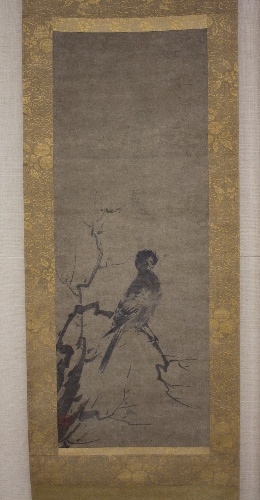
Artist: Kenkō Shōkei
Artist bio: Japanese, active ca. 1478–ca. 1523
Date: late 15th century
Object type: Painted panel
Classification: Paintings
Medium: Paint on paper
Culture: Japan
Period: Muromachi period (1392–1573)
Dimensions: Image: 33 3/8 × 12 1/4 in. (84.8 × 31.1 cm)
Overall with mounting: 67 1/4 × 17 in. (170.8 × 43.2 cm)
Overall with knobs: 67 1/4 × 18 3/4 in. (170.8 × 47.6 cm)
Department: Asian Art
Credit line: Gift of Nathan V. Hammer, 1953
Accession year: 1953
Repository: Metropolitan Museum of Art, New York, NY
Tags: Birds